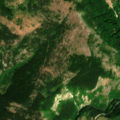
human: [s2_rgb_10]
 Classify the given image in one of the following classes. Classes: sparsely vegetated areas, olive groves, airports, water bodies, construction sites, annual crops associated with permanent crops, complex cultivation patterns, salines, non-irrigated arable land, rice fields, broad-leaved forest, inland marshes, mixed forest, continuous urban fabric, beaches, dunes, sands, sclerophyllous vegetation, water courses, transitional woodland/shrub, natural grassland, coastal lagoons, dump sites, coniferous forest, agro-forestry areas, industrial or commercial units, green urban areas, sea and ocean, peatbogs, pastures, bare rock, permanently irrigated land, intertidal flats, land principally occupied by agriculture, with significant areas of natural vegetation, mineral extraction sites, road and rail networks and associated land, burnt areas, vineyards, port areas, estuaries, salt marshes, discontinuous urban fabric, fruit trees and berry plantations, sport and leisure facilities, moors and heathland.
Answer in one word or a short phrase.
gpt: land principally occupied by agriculture, with significant areas of natural vegetation, broad-leaved forest, coniferous forest, transitional woodland/shrub